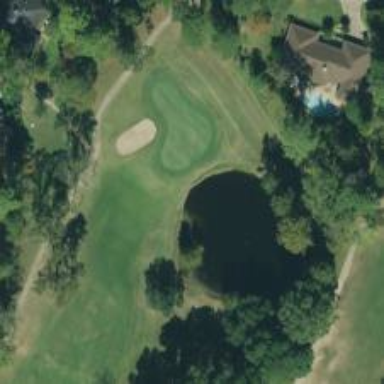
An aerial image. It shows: Water hazard in golf course. The hazard is natural water feature.